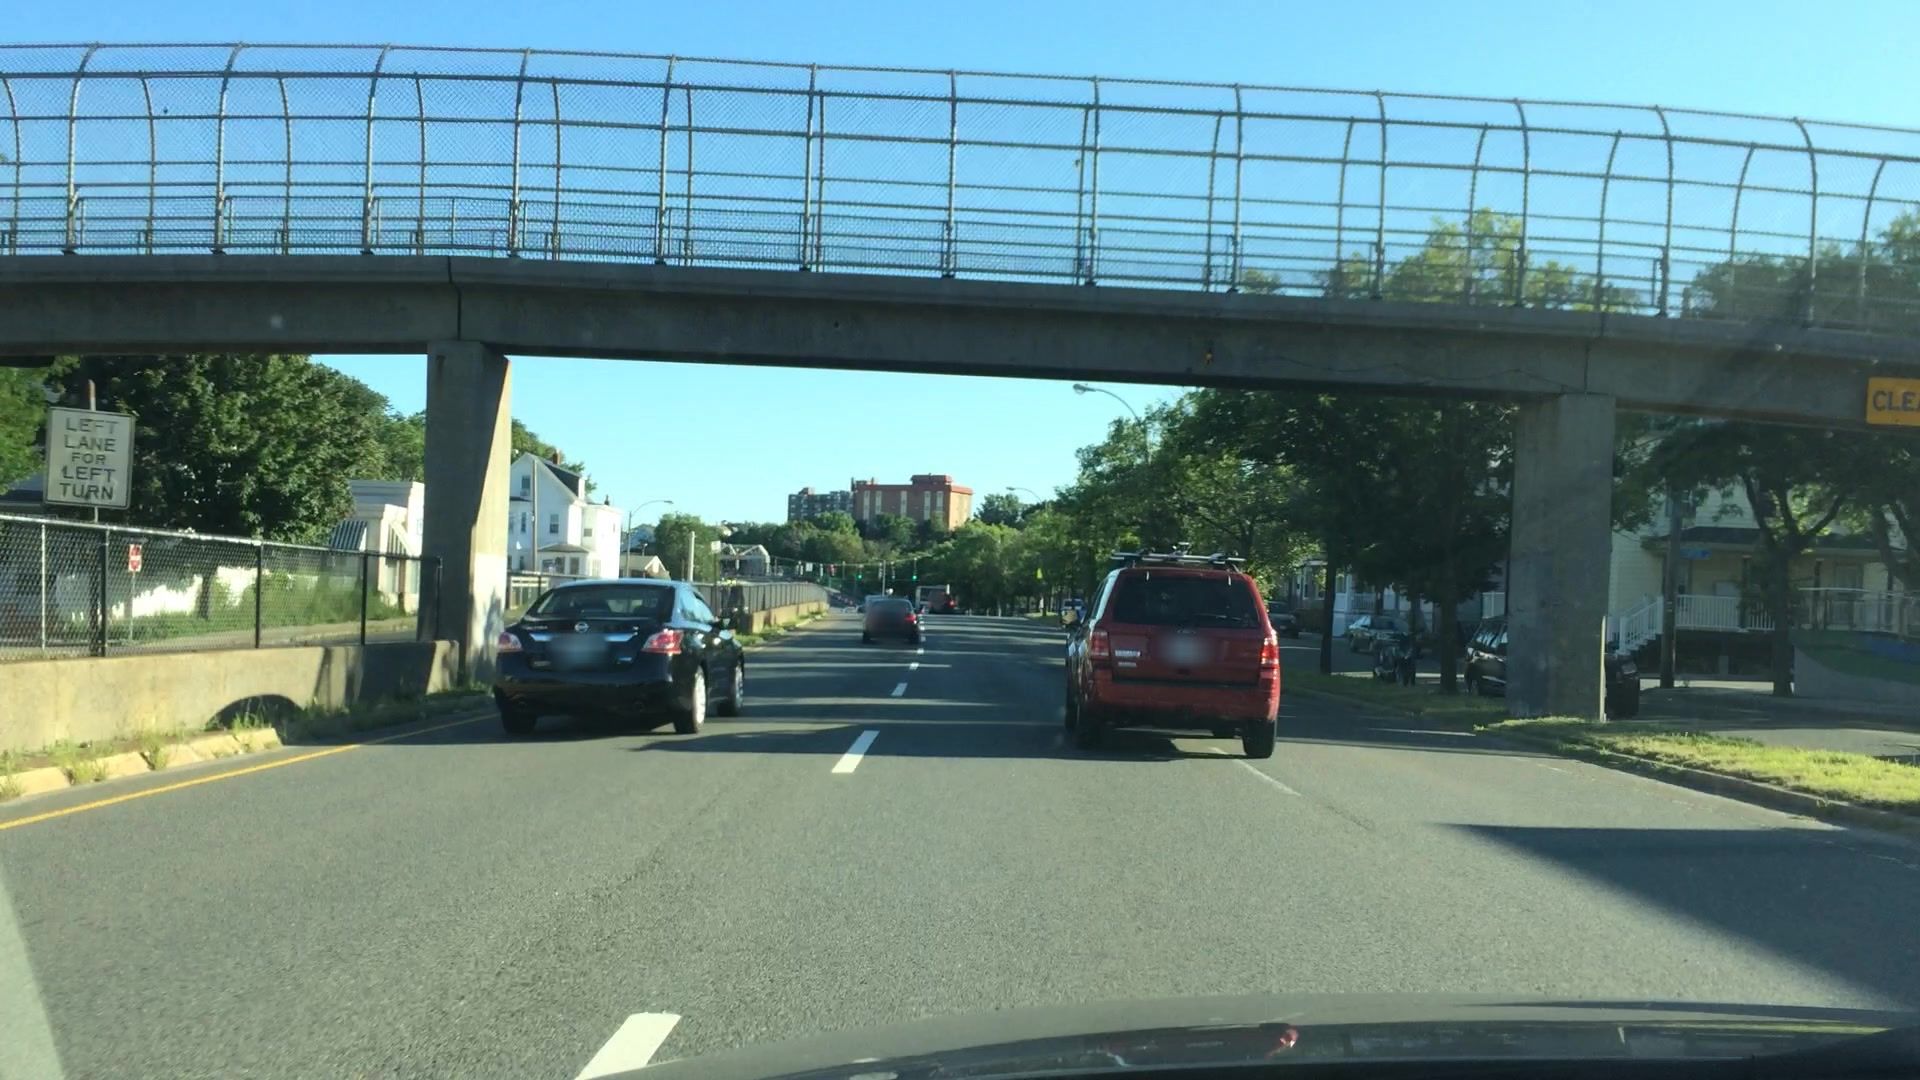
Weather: clear
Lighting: day
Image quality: good
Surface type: driving surface
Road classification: trunk
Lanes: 3, 4
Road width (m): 45.7
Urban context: urban centre
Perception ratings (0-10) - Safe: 6.32, Lively: 6.54, Beautiful: 1.72, Boring: 4.24, Depressing: 3.21, Wealthy: 1.03